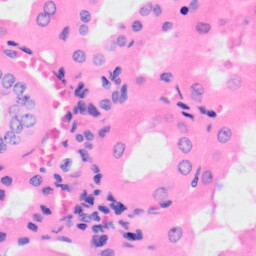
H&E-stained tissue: Kidney